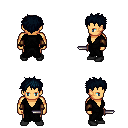
a pixel art fantasy rpg character, male body template, human, tanned skin, gray robe, metal pants, raven bedhead hairstyle, cloth bracers, black shoes, dagger, four views (front, back, left, right), 2x2 character sprite sheet, small pixel art, hard edges, no anti-aliasing